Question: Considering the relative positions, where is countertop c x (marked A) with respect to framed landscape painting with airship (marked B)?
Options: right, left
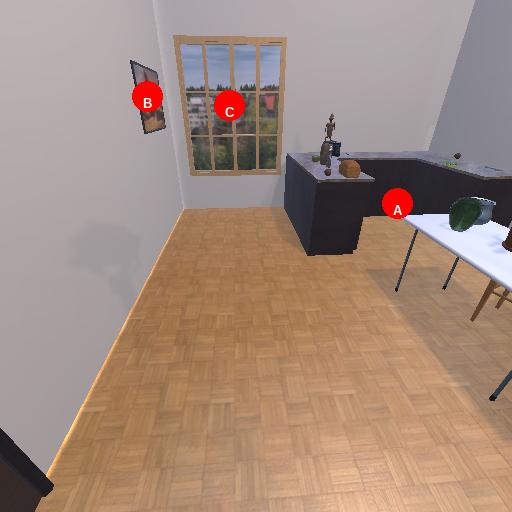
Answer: right